Question: I need to make an element's margin to expand to make it centered on the page.
The elements 1 and 3 should be stuck to top and bottom, respectively.
Element 2 have a fixed height and should be centered in the page.
I'm not sure if I'm explaining this clear enough so I drew a picture:

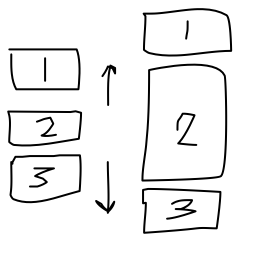
Answer: Fix element 1 and element 3 to the top and the bottom of the page, respectively, using absolute positioning. Then absolutely position element 2's top to '50%' and set a negative top margin of half its height:
'''
#top, #middle, #bottom { position: absolute; left: 0; right: 0; }
#top { top: 0; }
#middle { top: 50%; margin-top: -25px; height: 50px; }
#bottom { bottom: 0; }
'''
<URL>